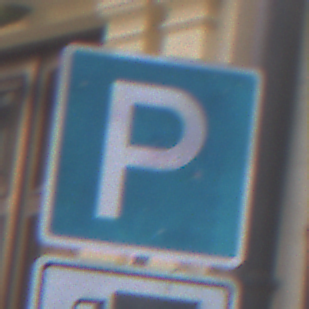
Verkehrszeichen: Parken
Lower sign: MehrspurigeFahrzeugeFrei3
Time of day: MorningAfternoon
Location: Outdoor (Urban)
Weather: PartlyCloudy
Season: NotSpecified
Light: Natural